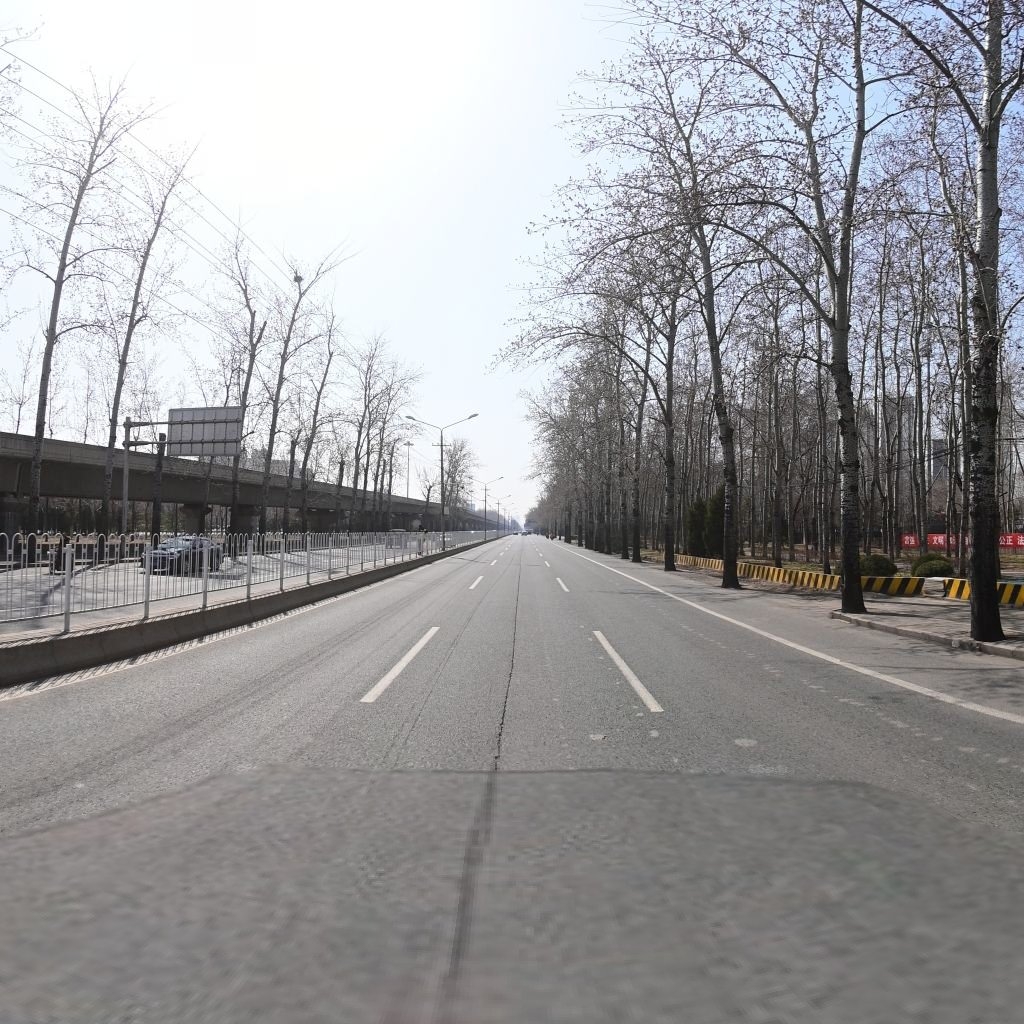
Region: Chaoyang
Road damage annotations: longitudinal crack, longitudinal crack